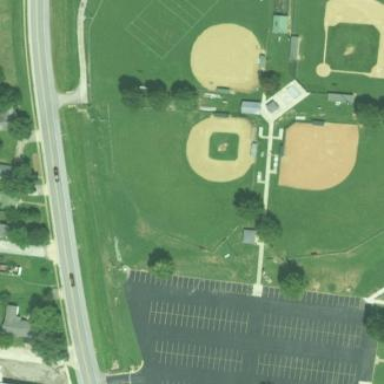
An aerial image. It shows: Baseball pitch for leisure land activities.